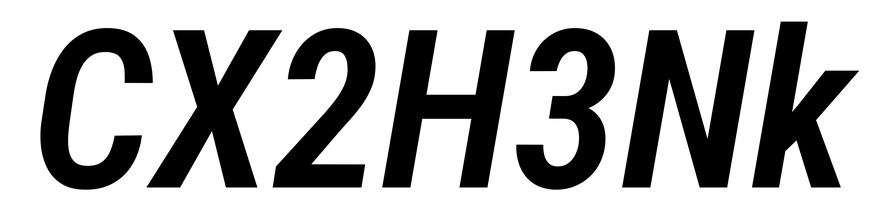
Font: Roboto-Italic_Condensed_SemiBold_Italic